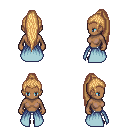
a pixel art fantasy rpg character, female body template, human, dark skin, overskirt, white pants, light blonde extra-long topknot hairstyle, four views (front, back, left, right), 2x2 character sprite sheet, small pixel art, hard edges, no anti-aliasing